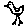
Label: bird